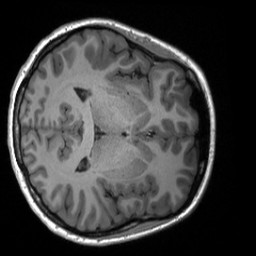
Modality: T1w
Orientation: axial
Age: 19
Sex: female
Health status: healthy
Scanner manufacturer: siemens
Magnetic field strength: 3 T
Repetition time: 2 s
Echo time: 0.00232 s